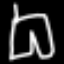
Label: pants